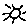
Label: sun